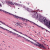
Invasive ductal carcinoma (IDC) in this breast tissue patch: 0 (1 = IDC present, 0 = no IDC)